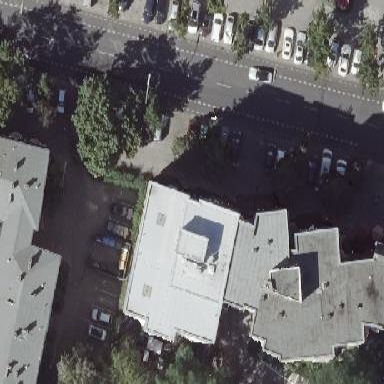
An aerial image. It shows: Residential building that serves as nursing home.